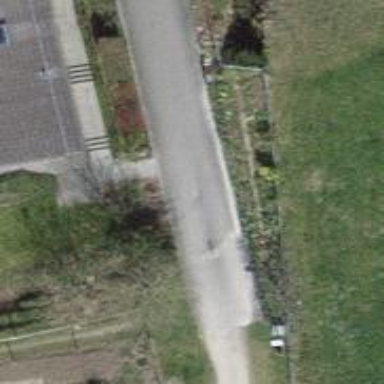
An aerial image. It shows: Bollard.